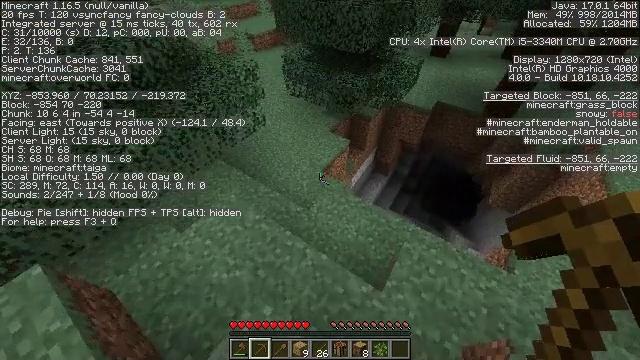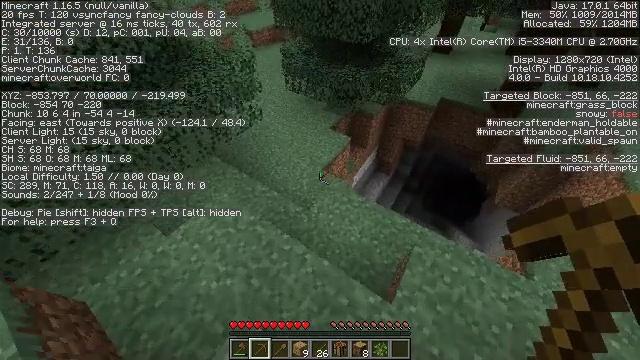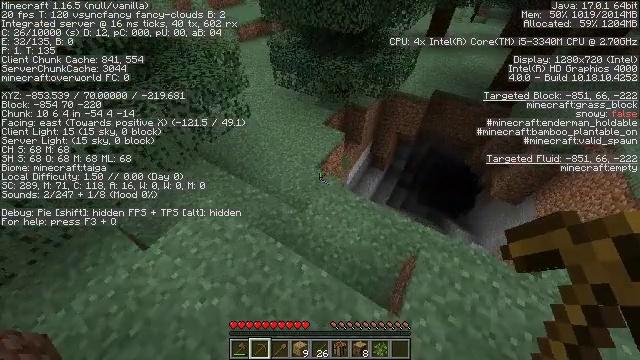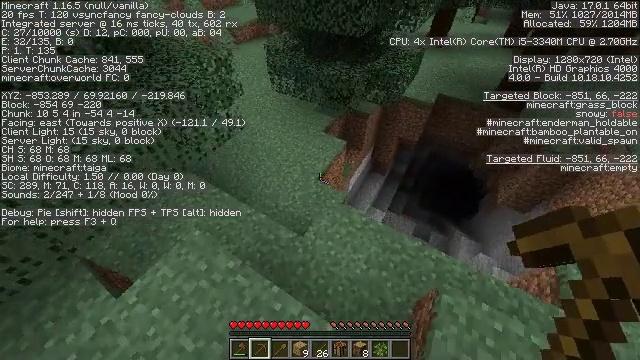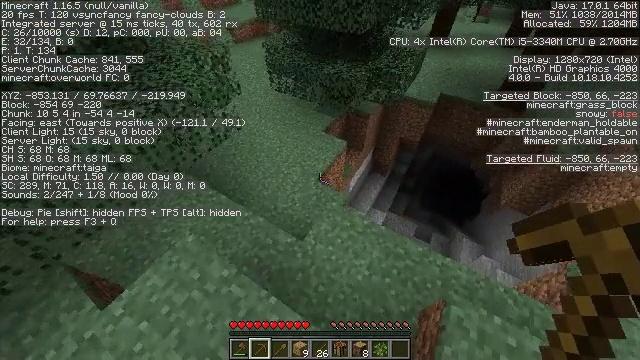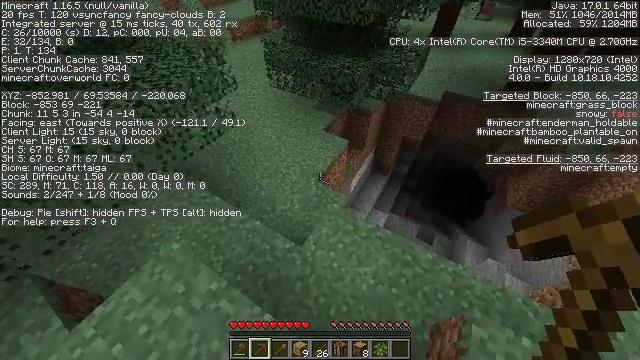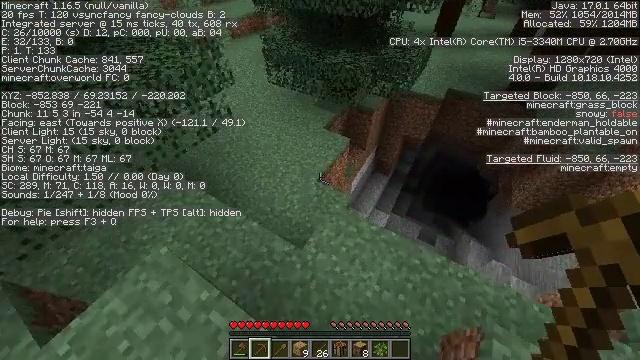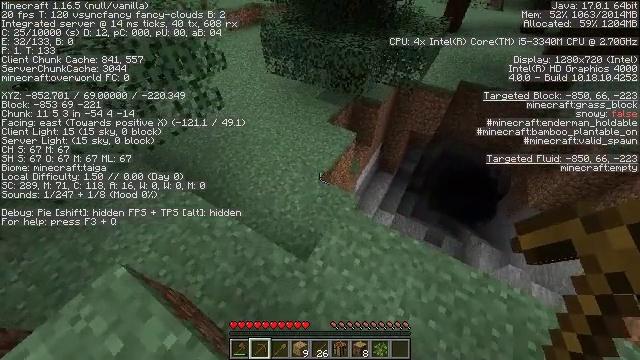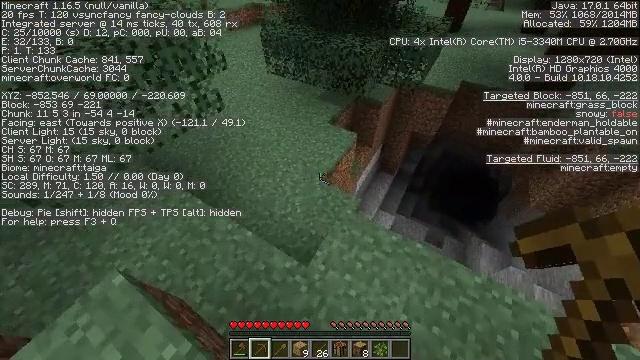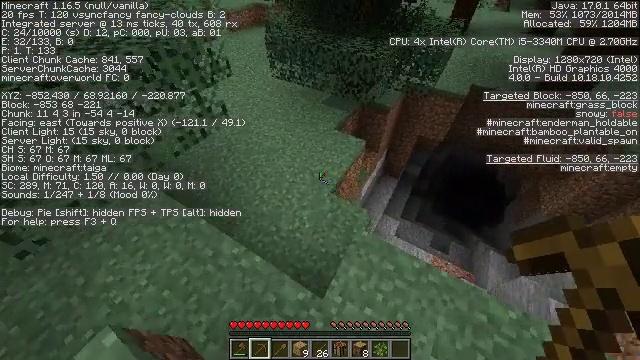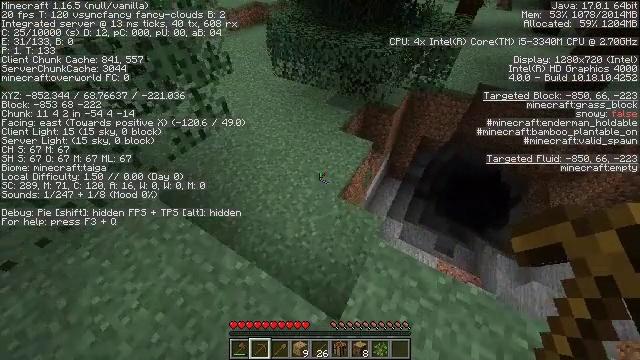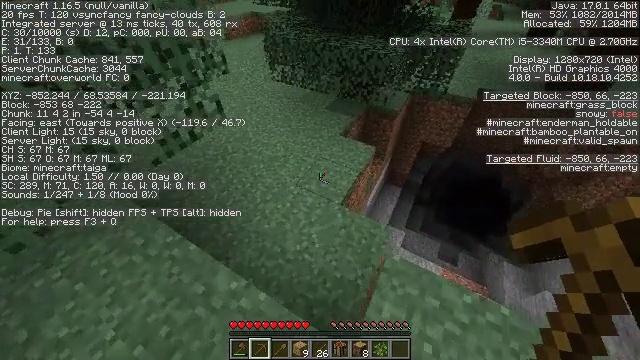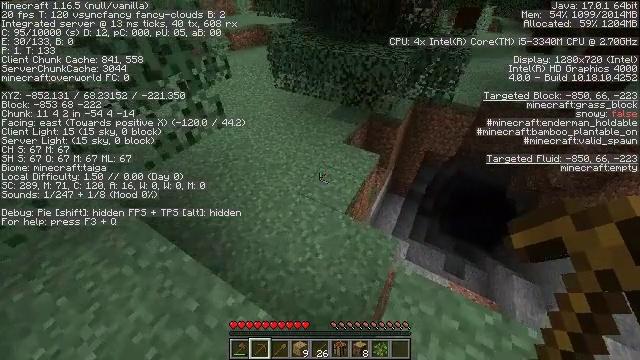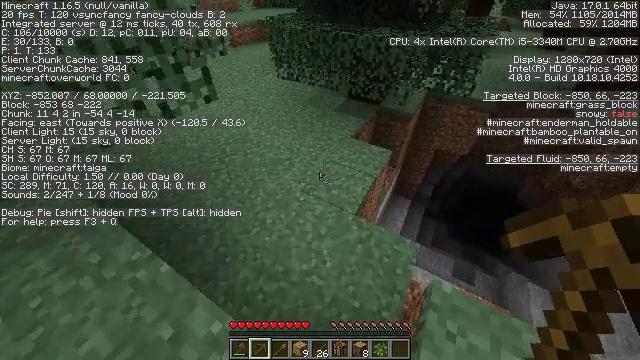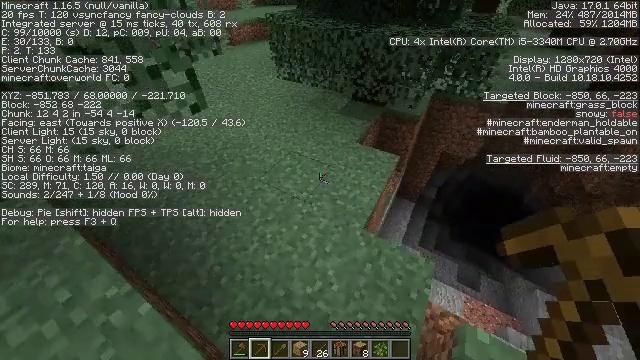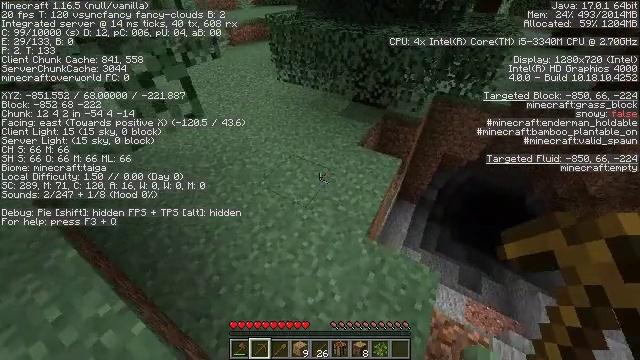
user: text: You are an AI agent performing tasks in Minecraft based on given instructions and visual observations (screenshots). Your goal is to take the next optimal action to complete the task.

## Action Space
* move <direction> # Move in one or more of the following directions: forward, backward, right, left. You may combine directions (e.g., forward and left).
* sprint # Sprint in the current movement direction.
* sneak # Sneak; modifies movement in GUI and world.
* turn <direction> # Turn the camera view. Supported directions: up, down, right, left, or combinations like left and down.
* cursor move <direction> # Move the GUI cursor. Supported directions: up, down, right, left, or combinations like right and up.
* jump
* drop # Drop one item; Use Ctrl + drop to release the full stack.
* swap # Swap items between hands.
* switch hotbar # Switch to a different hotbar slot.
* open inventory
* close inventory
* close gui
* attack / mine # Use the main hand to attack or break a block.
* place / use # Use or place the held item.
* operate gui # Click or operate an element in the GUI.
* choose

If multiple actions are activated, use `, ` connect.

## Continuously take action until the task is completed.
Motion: motion action
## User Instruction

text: Punch the spruce leaves to get saplings.
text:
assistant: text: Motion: move forward
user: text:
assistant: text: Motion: move forward, turn right
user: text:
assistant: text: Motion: move forward
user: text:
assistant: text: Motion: move forward
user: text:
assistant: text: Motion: move forward and move left
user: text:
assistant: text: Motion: move forward and move left
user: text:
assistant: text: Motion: move forward and move left
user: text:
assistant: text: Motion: move forward and move left
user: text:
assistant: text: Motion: move forward and move left
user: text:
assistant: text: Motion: move forward
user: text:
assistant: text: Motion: move forward, turn right and up
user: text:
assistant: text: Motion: move forward, turn up
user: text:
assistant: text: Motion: move forward
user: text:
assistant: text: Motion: move forward
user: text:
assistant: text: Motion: move forward
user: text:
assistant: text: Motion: move forward
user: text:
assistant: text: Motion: move forward
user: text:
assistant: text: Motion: move forward, turn left and up
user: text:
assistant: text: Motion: move forward, turn left and up
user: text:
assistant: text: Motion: move forward, turn left and up
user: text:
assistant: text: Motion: move forward, turn left and up
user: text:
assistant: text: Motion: move forward, turn left and up
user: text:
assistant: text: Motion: move forward
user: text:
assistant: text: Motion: move forward
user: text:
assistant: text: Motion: move forward
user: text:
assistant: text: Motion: move forward
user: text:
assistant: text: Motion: move forward
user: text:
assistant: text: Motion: move forward, turn left and up
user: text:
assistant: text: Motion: move forward, turn left and up
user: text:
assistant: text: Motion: move forward